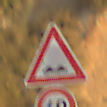
Verkehrszeichen: UnebeneFahrbahn
Zusatzzeichen unten: Geschwindigkeit40
Umgebung: Outdoor, Nature
Tageszeit: SunriseSunset
Wetter: PartlyCloudy
Licht: Natural
Jahreszeit: NotSpecified
Kontrast: MediumContrast